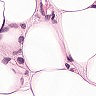
Metastatic tissue present: yes